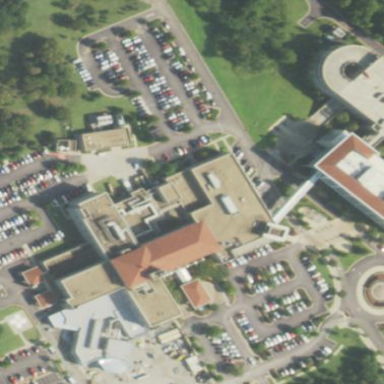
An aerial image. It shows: Hospital providing healthcare services.